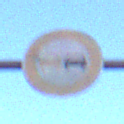
Verkehrszeichen: Ueberholverbot
Umgebung: Outdoor, Urban
Tageszeit: SunriseSunset
Wetter: PartlyCloudy
Licht: Natural
Jahreszeit: NotSpecified
Kontrast: LowContrast